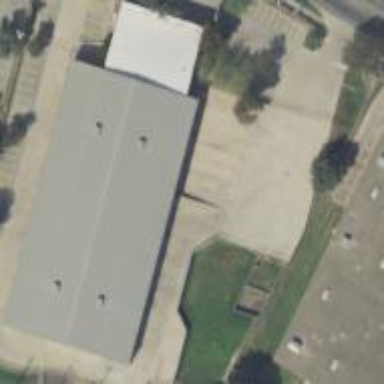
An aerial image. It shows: Commercial building that functions as storage rental shop.